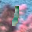
Label: 1